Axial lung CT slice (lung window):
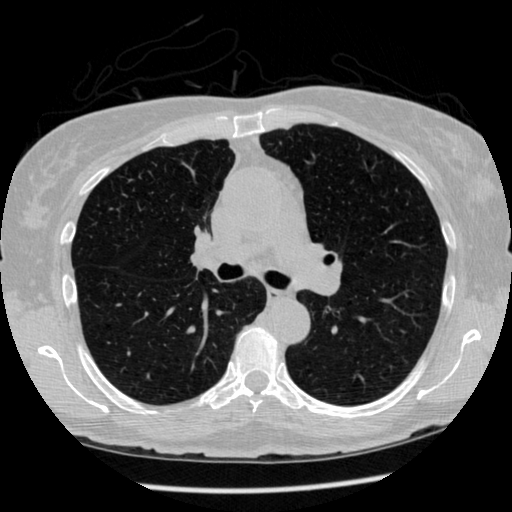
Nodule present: no